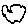
Label: cloud